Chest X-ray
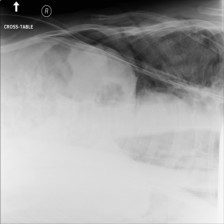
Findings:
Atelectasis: negative
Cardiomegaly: negative
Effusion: negative
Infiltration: negative
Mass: negative
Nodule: negative
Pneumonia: negative
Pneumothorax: negative
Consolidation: negative
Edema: negative
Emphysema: negative
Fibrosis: negative
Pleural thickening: negative
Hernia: negative